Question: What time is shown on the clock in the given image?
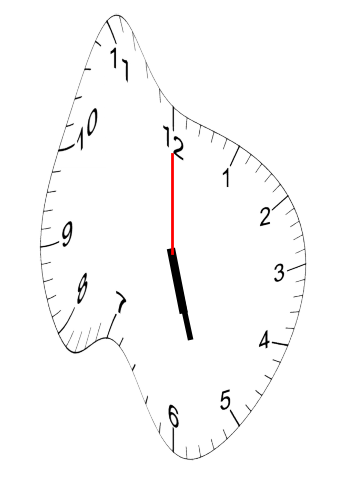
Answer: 05:27:00